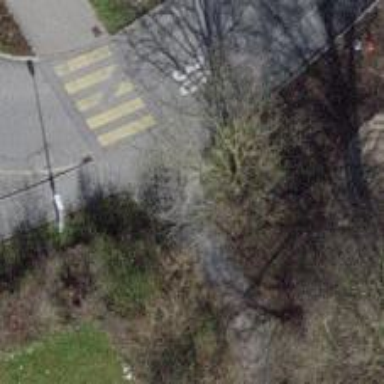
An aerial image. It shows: Kerb barrier.